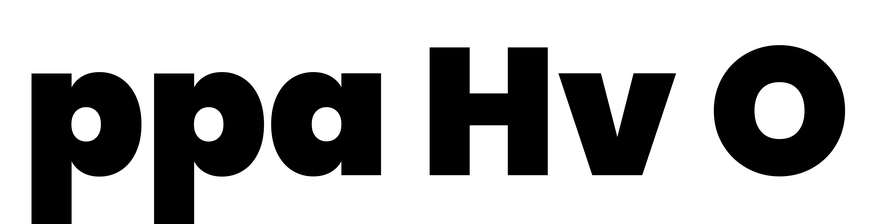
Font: Poppins-Black